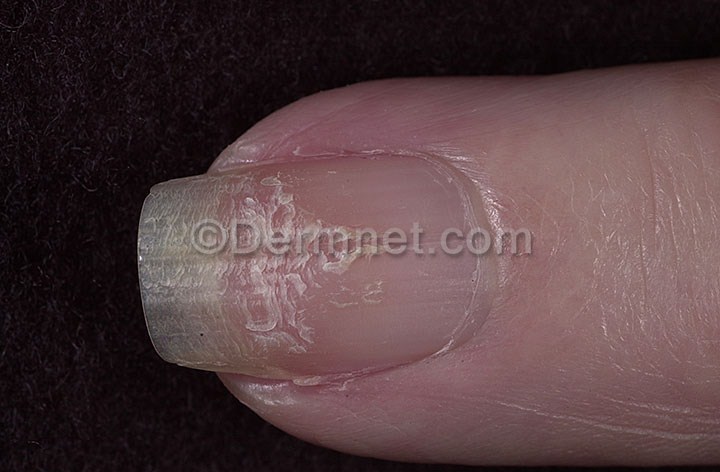
Disease: Nail Fungus and other Nail Disease